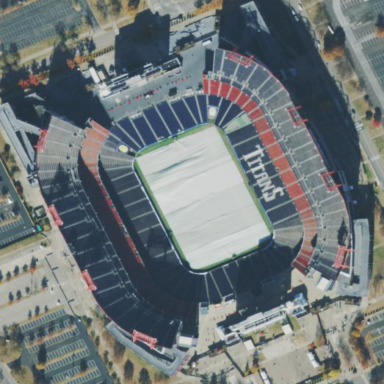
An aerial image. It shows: Stadium primarily used for American football.